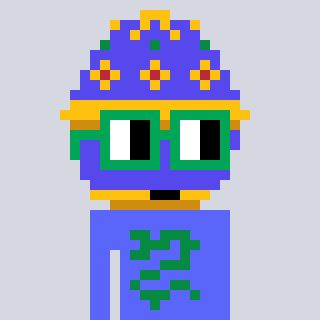
a pixel art character with square green glasses, a faberge-shaped head and a purple-colored body on a cool background